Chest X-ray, AP view. Patient: 60 years old, sex M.
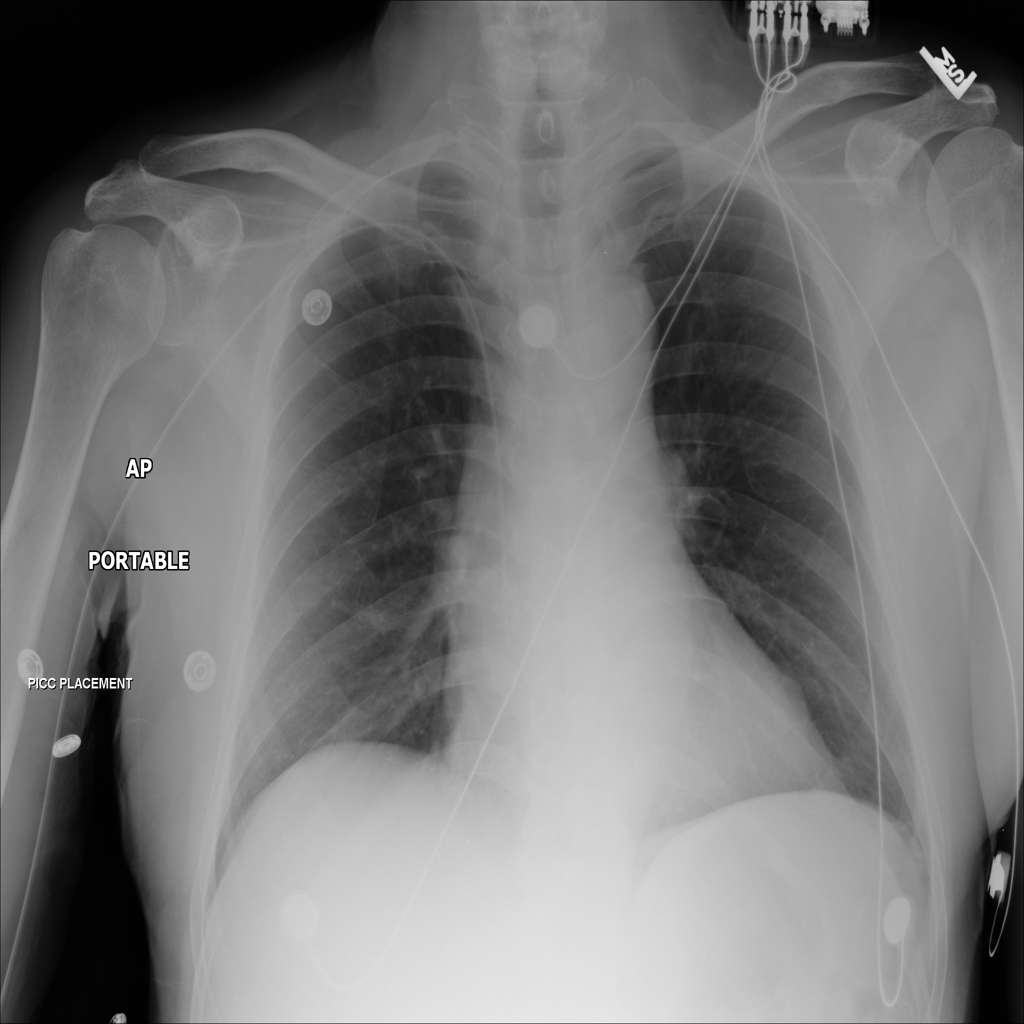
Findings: No Finding